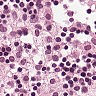
Metastatic tissue present: no